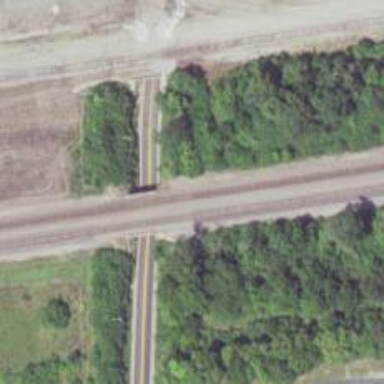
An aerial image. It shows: Railway bridge.